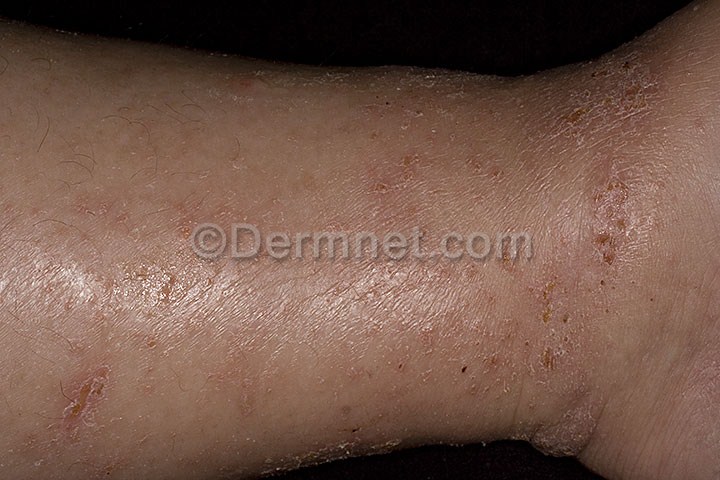
Disease: Eczema Photos